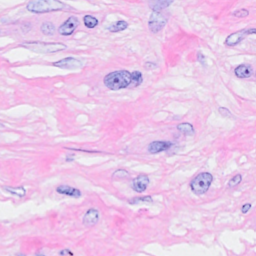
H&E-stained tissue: Breast